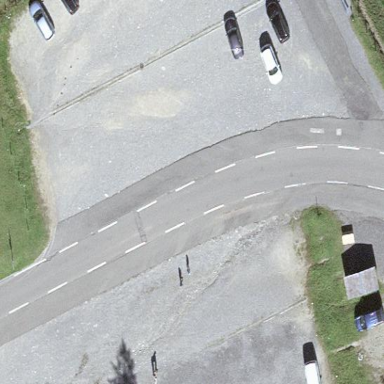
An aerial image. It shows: Parking area.